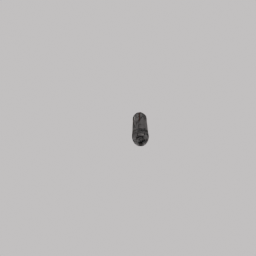
Label: tools